Question: i have a 'UIButton' that when I tap it, goes down giving effect of a 'click/tap'.

My problem is that I have to add a 'black border' around 'UIButton', but adding this keeps border static and it doesn't move down with the 'UIButton', the code that let me have click effect on 'UIButton' is this:
'''
- (void)drawRect:(CGRect)rect
{
[super drawRect:rect];
CGSize size = self.bounds.size;
CGContextRef context = UIGraphicsGetCurrentContext();
CGRect faceRect = CGRectMake(0, 0, size.width, size.height);
UIGraphicsBeginImageContextWithOptions(faceRect.size, NO, 0.0);
[[self faceColorForState:self.state] set];
[self drawRoundedRect:faceRect radius:self.radius context:UIGraphicsGetCurrentContext()];
UIImage *faceImage = UIGraphicsGetImageFromCurrentImageContext();
UIGraphicsEndImageContext();
[[self sideColorForState:self.state] set];
CGRect sideRect = CGRectMake(0, size.height * 1.0 / 4.0, size.width, size.height * 3.0 / 4.0);
[self drawRoundedRect:sideRect radius:self.radius context:context];
CGRect faceShrinkedRect;
if(self.state == UIControlStateSelected || self.state == UIControlStateHighlighted) {
faceShrinkedRect = CGRectMake(0, self.depth, size.width, size.height - self.margin);
} else {
faceShrinkedRect = CGRectMake(0, 0, size.width, size.height - self.margin);
}
[faceImage drawInRect:faceShrinkedRect];
}
'''
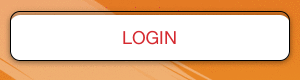
Answer: You're overcomplicating things using 'drawRect:'. The easiest way to do this is to create 2 images for the background of your button, one with a black border. Then use:
'''
[myButton setBackgroundImage:[UIImage imageNamed:<up-image>] forState:UIControlStateNormal];
[myButton setBackgroundImage:[UIImage imageNamed:<down-image>] forState:UIControlStateHighlighted];
'''
You could re-use your code to create the images in code if necessary.
Maybe a category method on 'UIImage' say:
'''
+(UIImage *)buttonBackgroundImageWithColor:(UIColor *) color highlighted: (BOOL) highlighted
'''